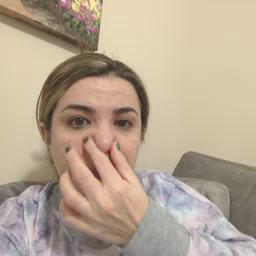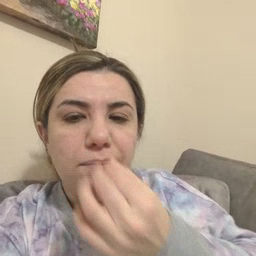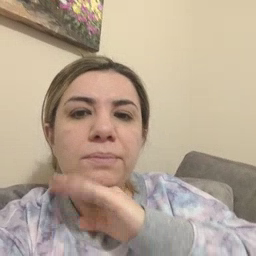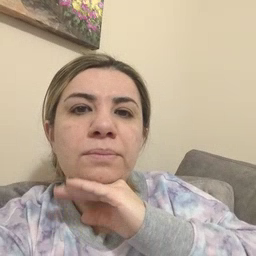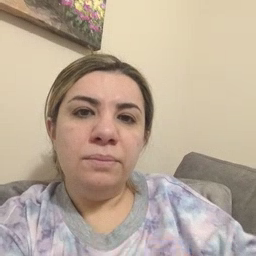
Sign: pig